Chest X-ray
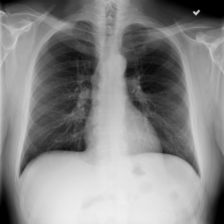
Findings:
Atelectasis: negative
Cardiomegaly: negative
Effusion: negative
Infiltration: negative
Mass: negative
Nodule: negative
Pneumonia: negative
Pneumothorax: negative
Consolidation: negative
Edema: negative
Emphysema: negative
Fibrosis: negative
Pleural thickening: negative
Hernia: negative